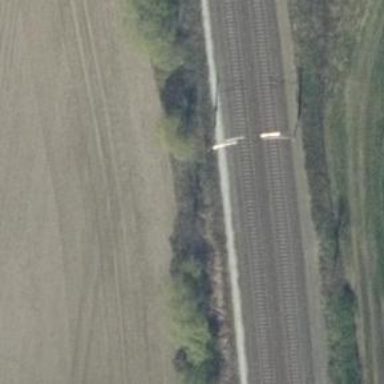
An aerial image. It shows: Milestone along the railway with catenary mast.